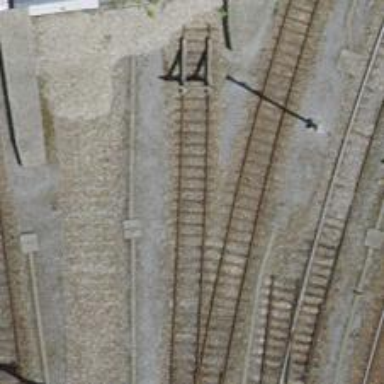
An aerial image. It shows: Disused railway spur with single track.